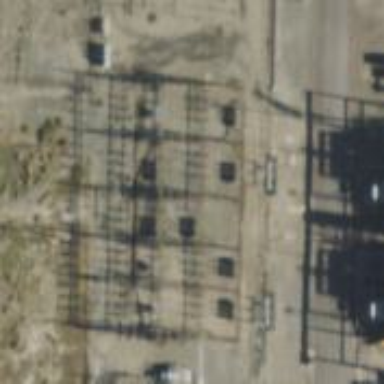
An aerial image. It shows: Power substation enclosed by fence.